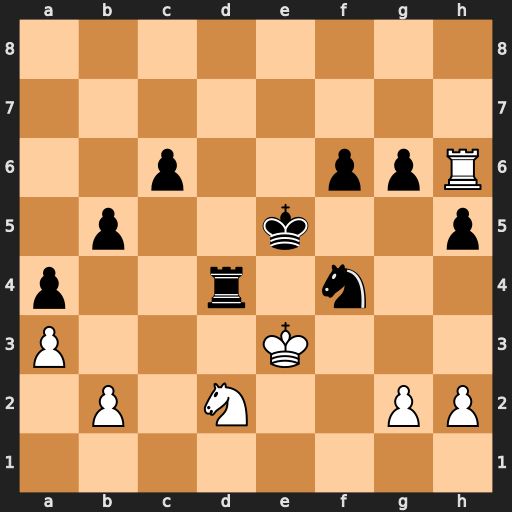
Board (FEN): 8/8/2p2ppR/1p2k2p/p2r1n2/P3K3/1P1N2PP/8
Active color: w
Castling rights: -
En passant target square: -
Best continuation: Nf3+ Kd5 Nxd4